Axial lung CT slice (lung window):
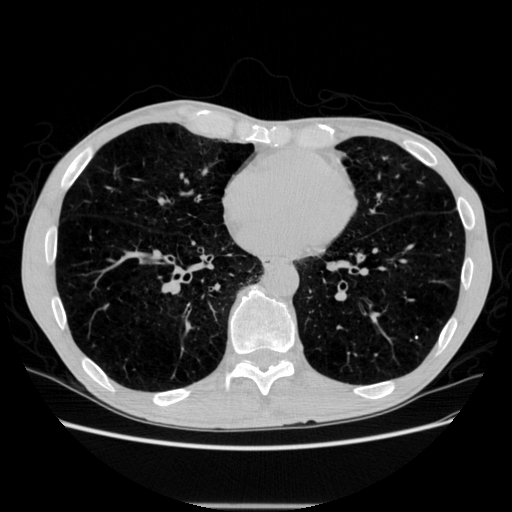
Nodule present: no